Question: I'm using this jQuery to get the size of the viewport and set the div to this size:
'''
$("#hero").height($(window).height());
$(window).resize(function(){
$("#hero").height($(window).height());
});
'''
Here is my HTML:
'''
<section id="hero">
Content here
</section>
<section class="showcase">
Content here
</section>
'''
And my CSS:
'''
body {
padding: 0;
margin: 0;
border: 0;
background: #f5f6f7;
color: #fff;
text-align: center;
}
section {
width: 100%;
position: relative;
}
#hero {
background: black;
}
.showcase {
background: blue;
height: 500px;
}
'''
I can't tell why this isn't working - i'm quite new to javascript / jQuery so maybe i'm missing something fairly obvious.
Basically what happens is - when the page loads the div looks like this:

(the div is only wrapping the 'content here' content - eg. has no height set)
As soon as I grab the bottom of the browser window and resize it, the div fills the viewport - but I want the div to fill the view port straight away, and then allow me to scroll down to the next div.
Here is a code pen with my code - however, the code seems to work on this code pen!?
<URL>
Can someone offer a solution as to where I am going wrong? as my code doesnt work in Safari chrome or firefox, but it works in the Code Pen.
Thanks
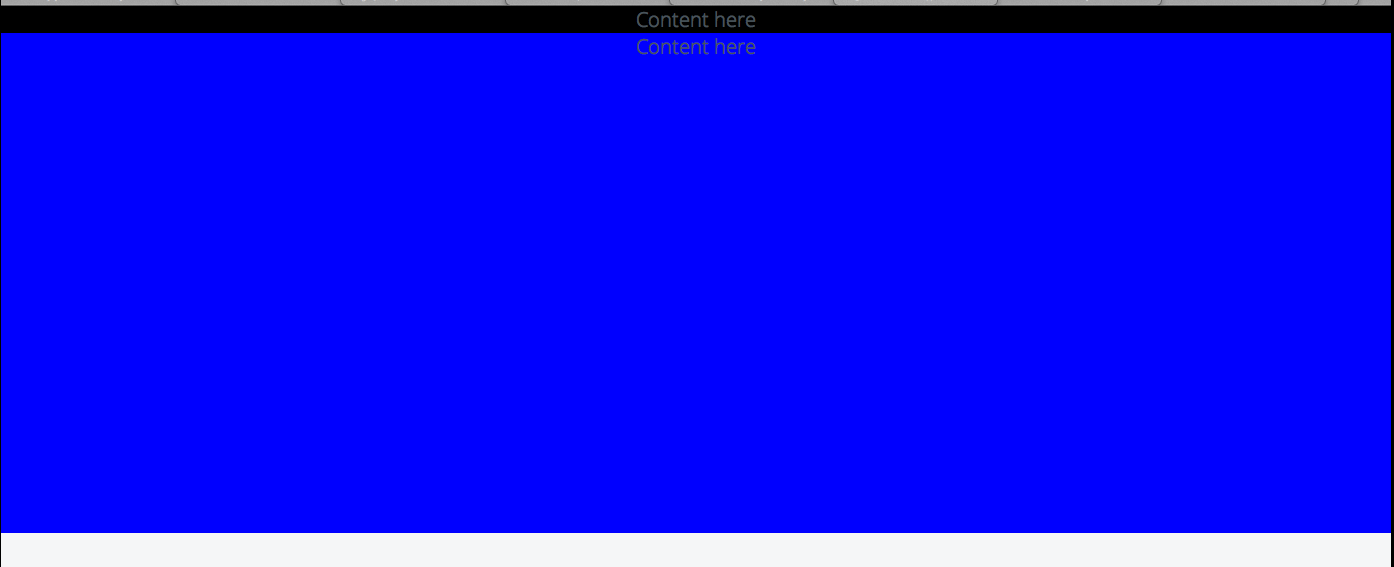
Answer: You need to add a <URL> method around your jQuery so that it's executed your HTML has been parsed by the browser.
'''
$(document).ready(function(){
$("#hero").height($(window).height());
$(window).resize(function(){
$("#hero").height($(window).height());
});
});
'''